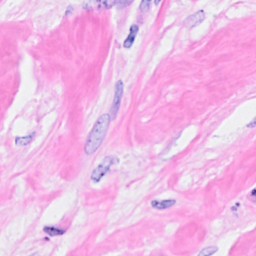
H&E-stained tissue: Breast